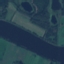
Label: River